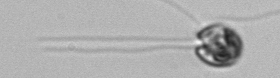
Label: flagellate_morphotype1